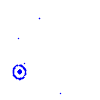
Particle: electron